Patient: sex M, age 43
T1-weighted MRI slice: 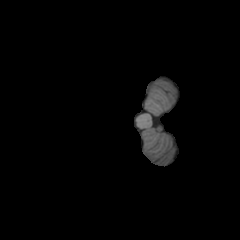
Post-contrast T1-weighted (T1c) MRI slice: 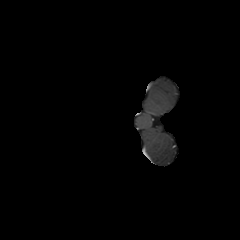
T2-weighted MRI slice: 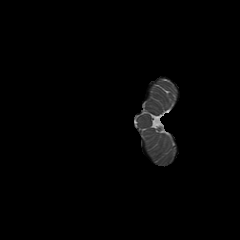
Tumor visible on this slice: no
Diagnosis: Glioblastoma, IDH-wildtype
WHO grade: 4